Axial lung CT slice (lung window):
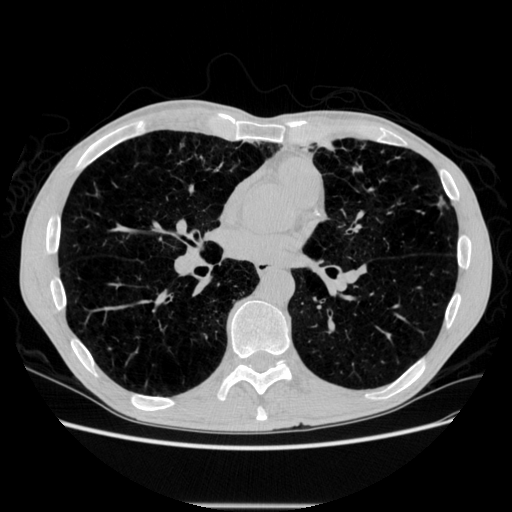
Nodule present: no